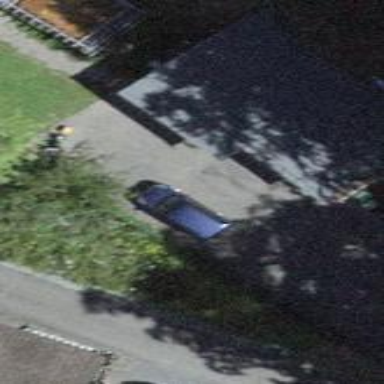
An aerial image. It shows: Garage.